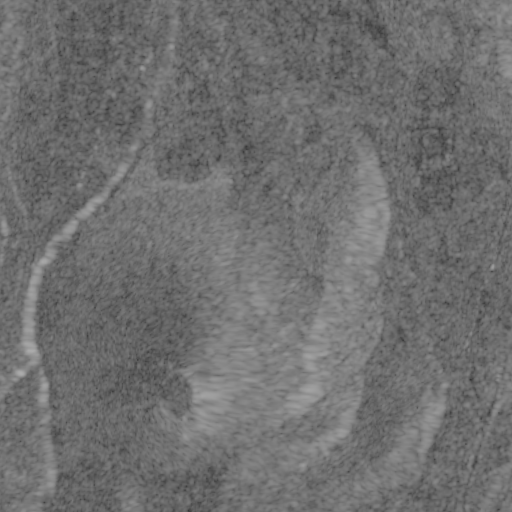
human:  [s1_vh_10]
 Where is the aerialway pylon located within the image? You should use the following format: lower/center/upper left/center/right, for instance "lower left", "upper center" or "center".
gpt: The aerialway pylon is located in the lower left of the image.
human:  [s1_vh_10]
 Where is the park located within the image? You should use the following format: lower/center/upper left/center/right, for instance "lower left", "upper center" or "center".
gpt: The park is located in the center right of the image.
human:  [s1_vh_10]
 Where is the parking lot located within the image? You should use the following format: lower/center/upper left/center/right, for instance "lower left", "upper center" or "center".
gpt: The parking lot is located in the lower left of the image.
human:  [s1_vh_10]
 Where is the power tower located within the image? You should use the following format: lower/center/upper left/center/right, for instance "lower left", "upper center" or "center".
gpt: The power tower is located in the lower right of the image.
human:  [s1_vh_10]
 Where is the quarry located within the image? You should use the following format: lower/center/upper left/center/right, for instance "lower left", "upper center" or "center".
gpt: The quarry is located in the upper center of the image.
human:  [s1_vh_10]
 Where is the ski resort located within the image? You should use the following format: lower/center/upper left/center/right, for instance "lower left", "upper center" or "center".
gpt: The ski resort is located in the lower left of the image.
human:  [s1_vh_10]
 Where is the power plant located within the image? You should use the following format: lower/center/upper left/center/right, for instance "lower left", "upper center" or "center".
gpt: There is no power plant in the image.

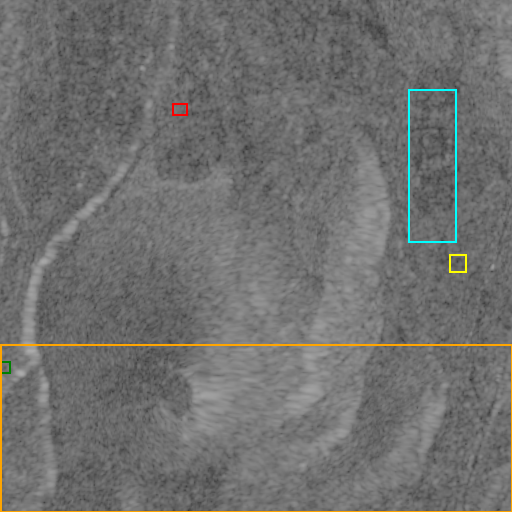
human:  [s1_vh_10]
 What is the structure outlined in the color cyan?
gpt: The structure outlined in cyan is a crop field.
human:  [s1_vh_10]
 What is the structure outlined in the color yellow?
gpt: The structure outlined in yellow is a park.
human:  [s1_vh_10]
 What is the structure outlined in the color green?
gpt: The structure outlined in green is a parking lot.
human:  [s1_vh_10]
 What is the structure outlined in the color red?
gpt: The structure outlined in red is a quarry.
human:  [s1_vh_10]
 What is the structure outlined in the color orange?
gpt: The structure outlined in orange is a ski resort.
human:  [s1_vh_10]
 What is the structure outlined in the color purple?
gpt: There is no purple outline.